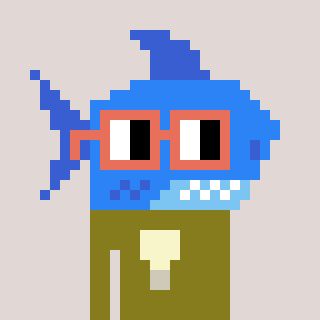
a pixel art character with square orange glasses, a shark-shaped head and a gunk-colored body on a warm background